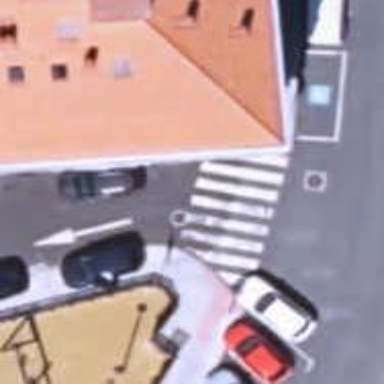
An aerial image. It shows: Uncontrolled zebra crossing on the road.